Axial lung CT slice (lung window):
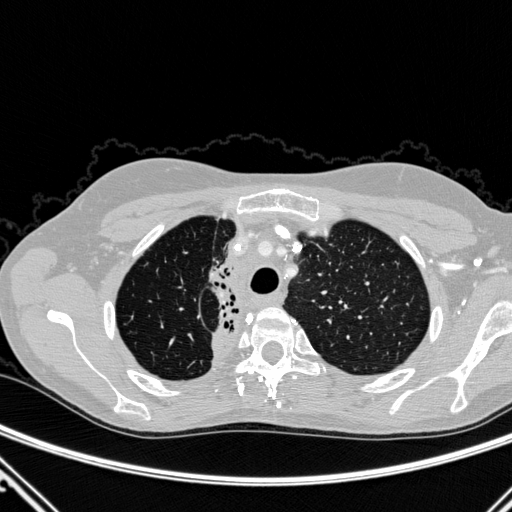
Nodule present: no